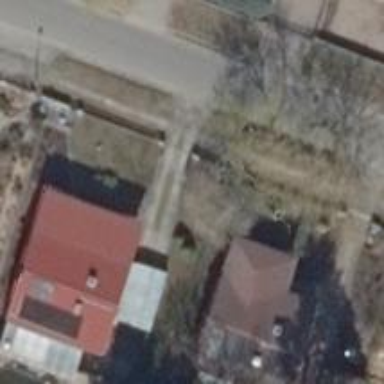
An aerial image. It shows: Driveway.